Interaction volume radius: 10 \u00c5
Interaction volume height: 25 \u00c5
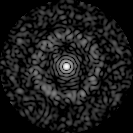
Disorder parameter: 0.8323